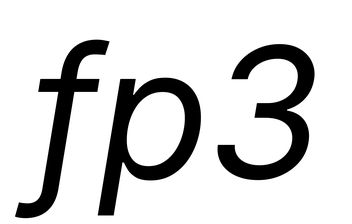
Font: Inter-Italic_Italic